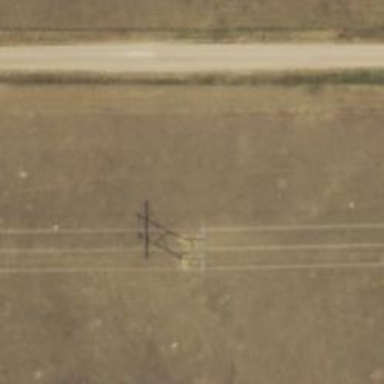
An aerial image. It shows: H-frame designed tower for power lines.